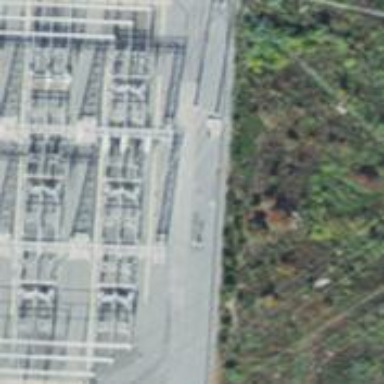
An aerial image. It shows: Switch used for power control.